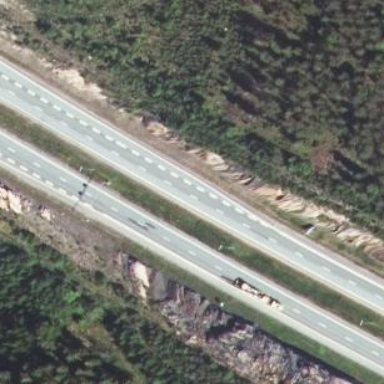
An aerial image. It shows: Asphalt motorway.